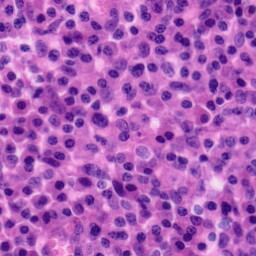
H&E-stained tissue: Tonsil